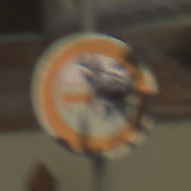
Verkehrszeichen: Ueberholverbot
Umgebung: Outdoor, Suburban
Tageszeit: Midday
Wetter: PartlyCloudy
Licht: Natural
Jahreszeit: NotSpecified
Kontrast: HighContrast